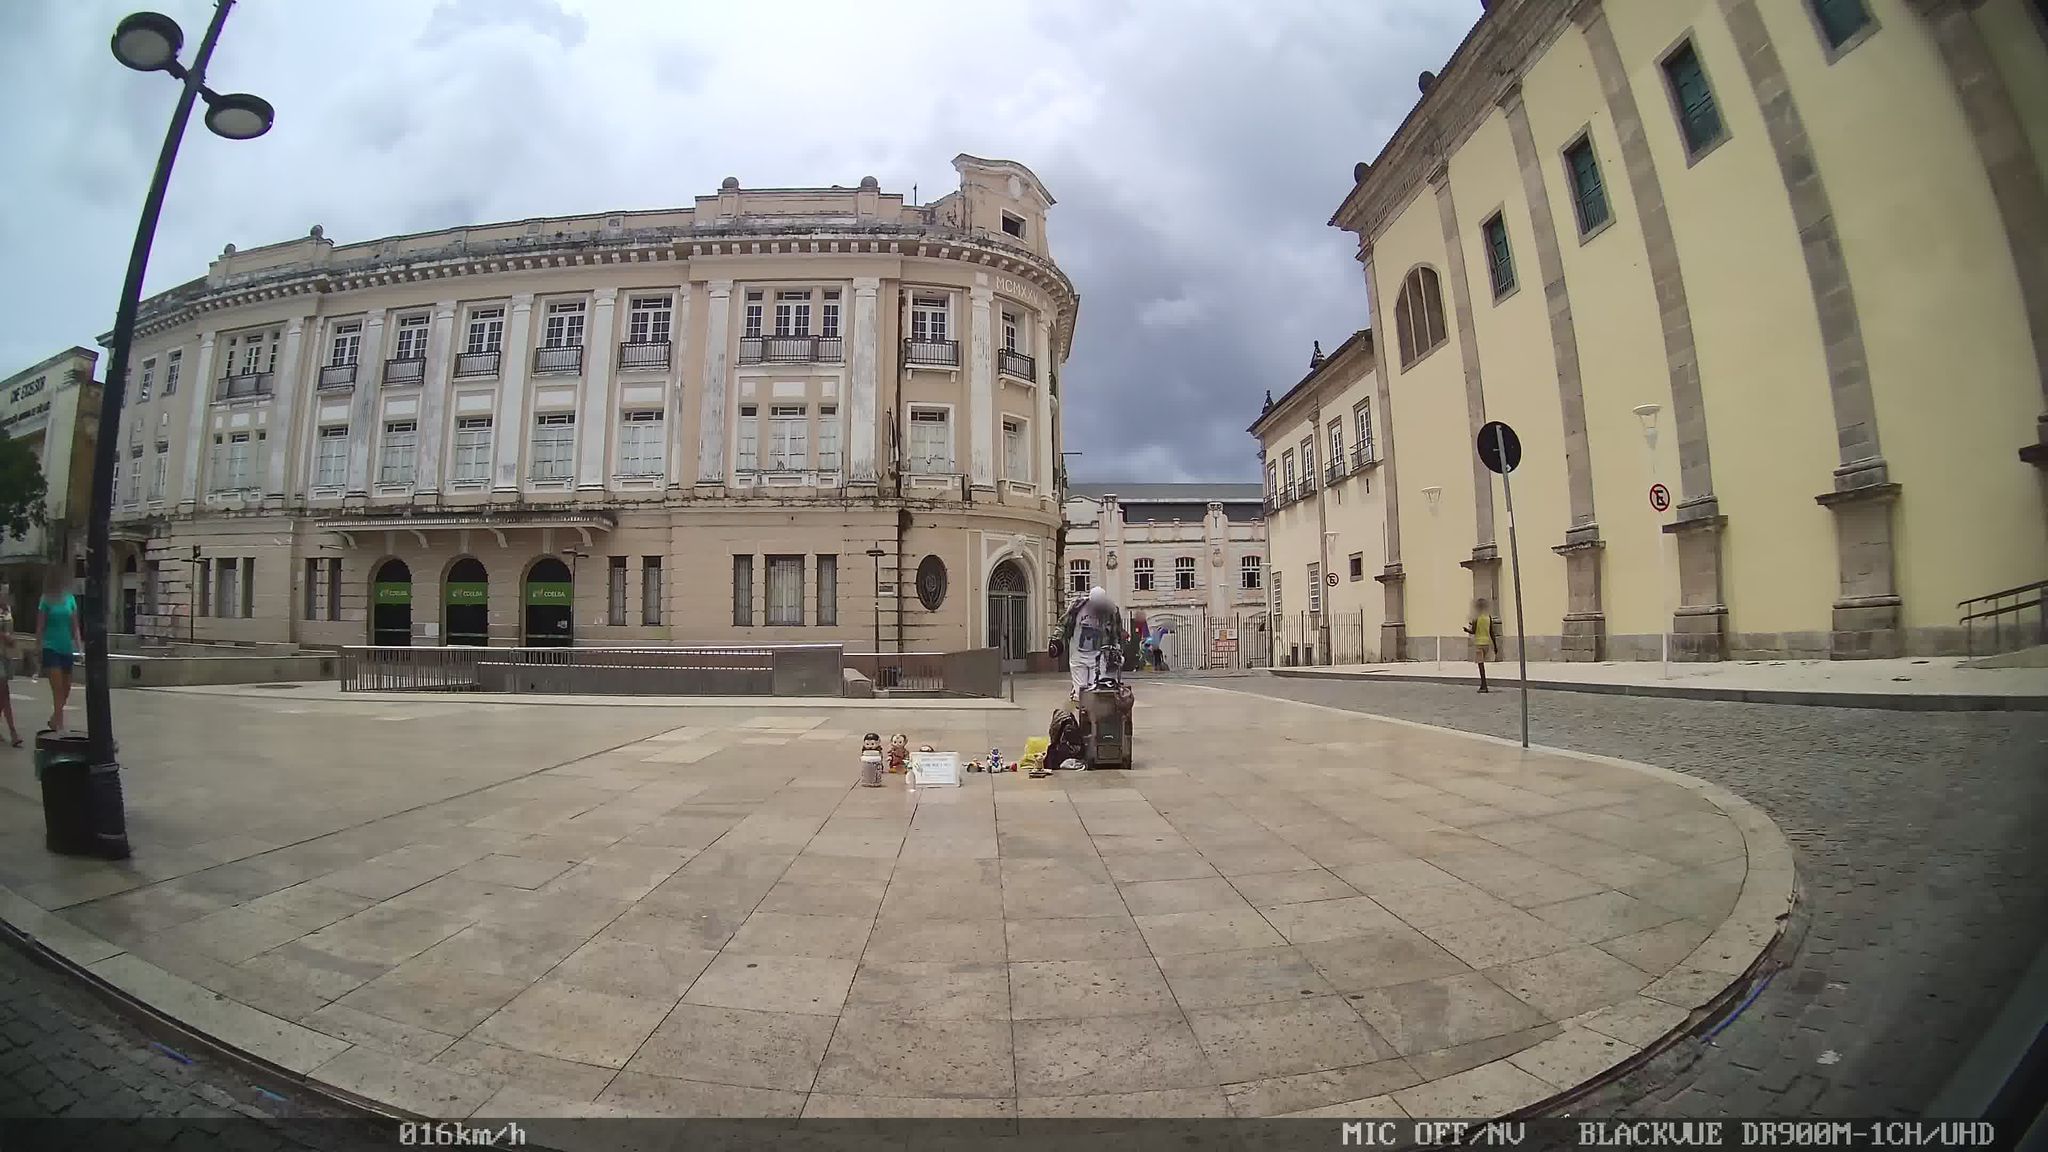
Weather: cloudy
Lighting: day
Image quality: good
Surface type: walking surface
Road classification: pedestrian, residential, footway
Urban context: urban centre
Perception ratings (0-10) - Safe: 4.72, Lively: 8.91, Beautiful: 6.61, Boring: 6.36, Depressing: 4.44, Wealthy: 8.24